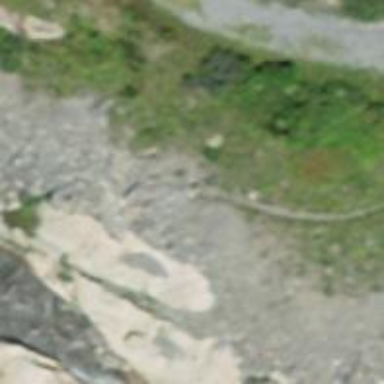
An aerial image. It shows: Rocky path.